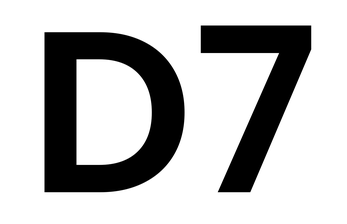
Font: Poppins-SemiBold